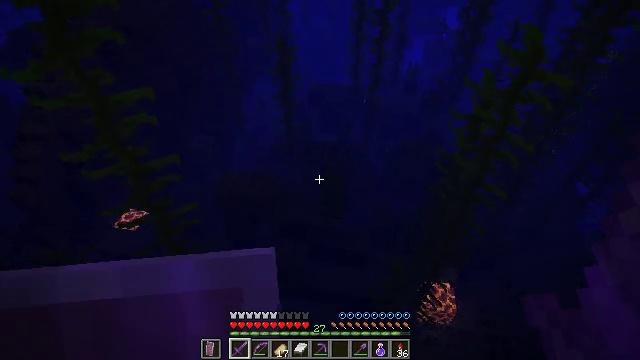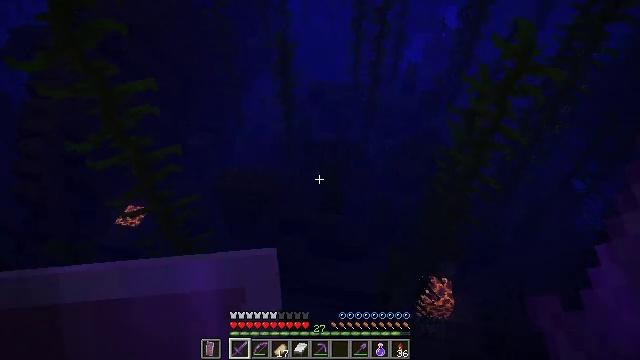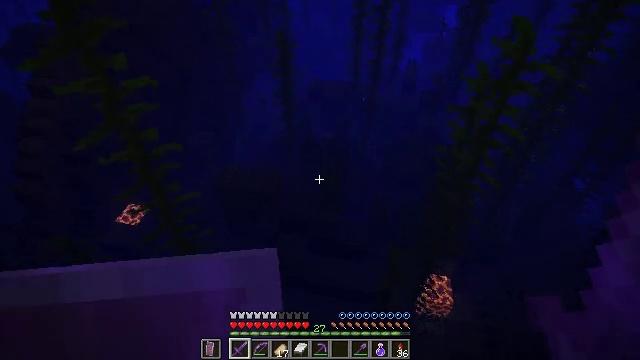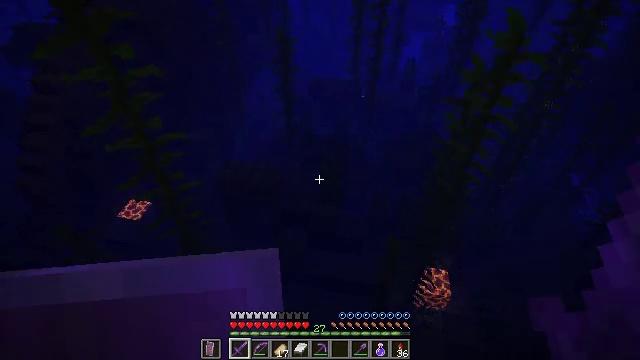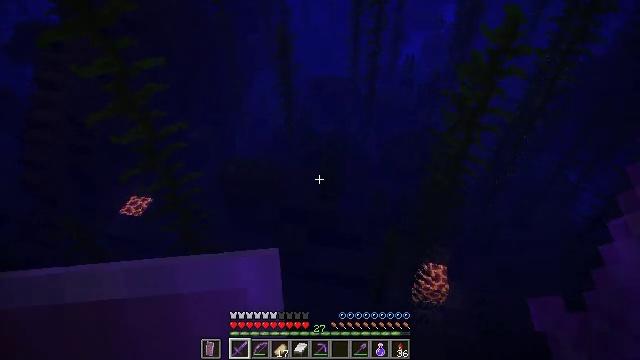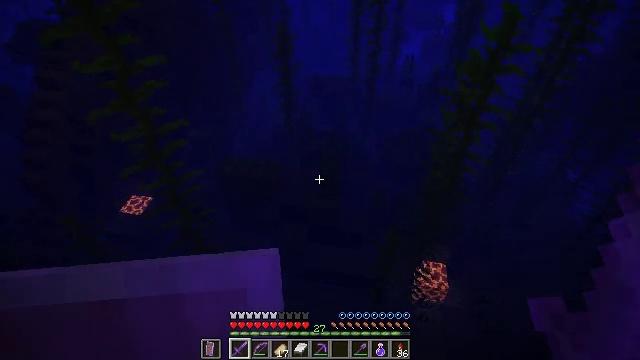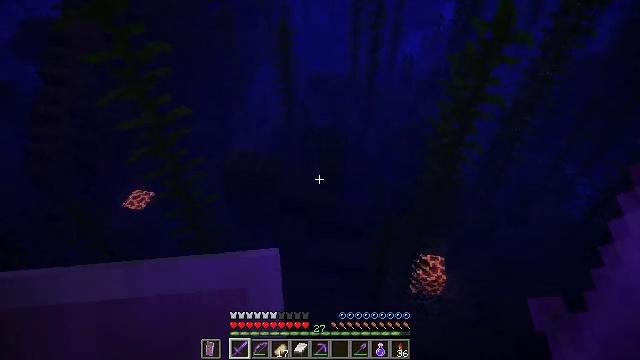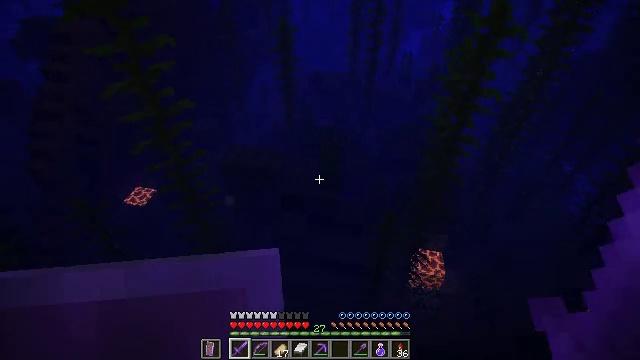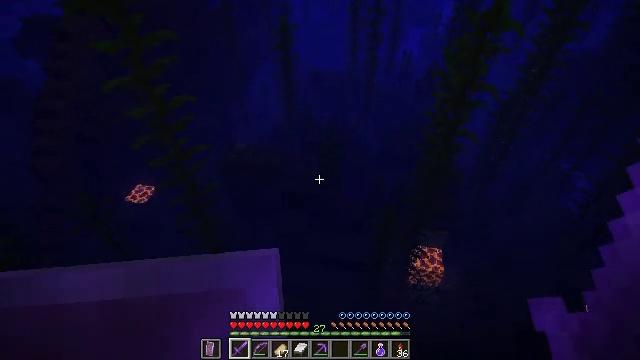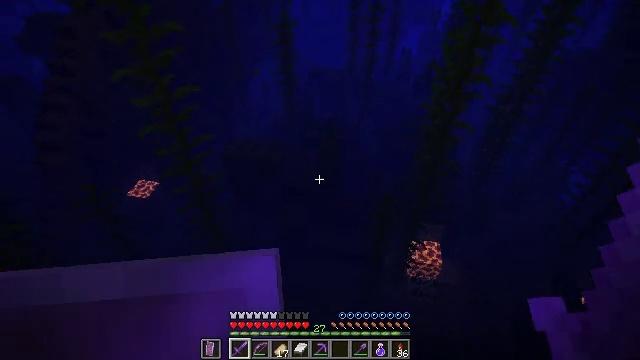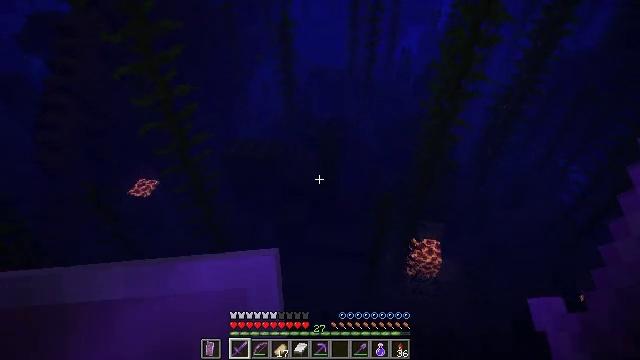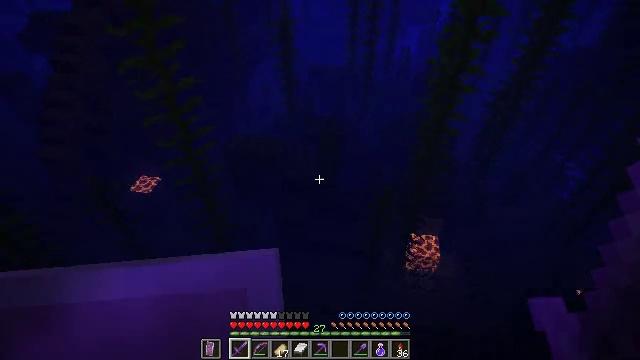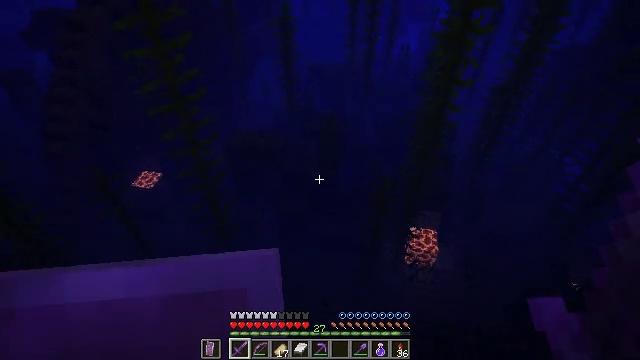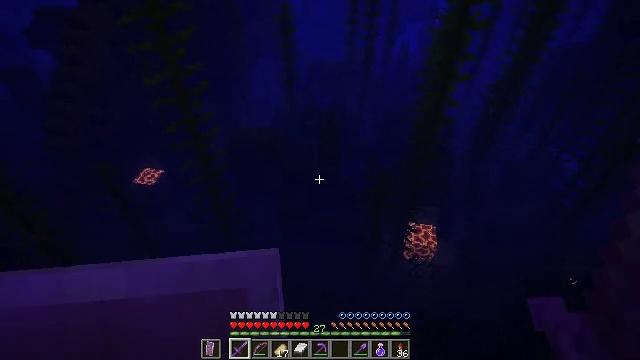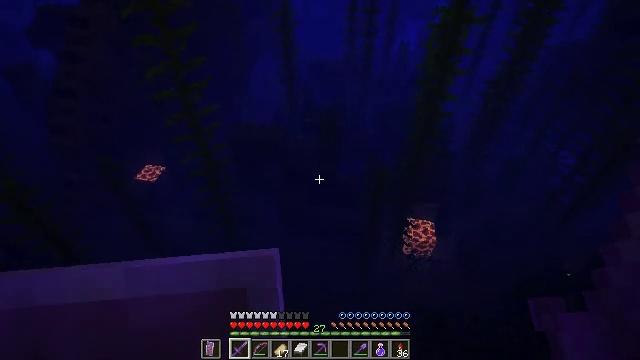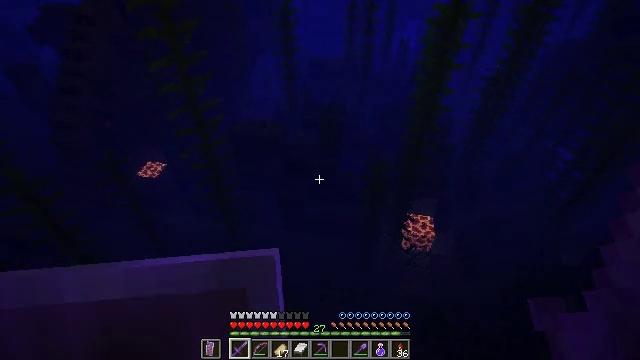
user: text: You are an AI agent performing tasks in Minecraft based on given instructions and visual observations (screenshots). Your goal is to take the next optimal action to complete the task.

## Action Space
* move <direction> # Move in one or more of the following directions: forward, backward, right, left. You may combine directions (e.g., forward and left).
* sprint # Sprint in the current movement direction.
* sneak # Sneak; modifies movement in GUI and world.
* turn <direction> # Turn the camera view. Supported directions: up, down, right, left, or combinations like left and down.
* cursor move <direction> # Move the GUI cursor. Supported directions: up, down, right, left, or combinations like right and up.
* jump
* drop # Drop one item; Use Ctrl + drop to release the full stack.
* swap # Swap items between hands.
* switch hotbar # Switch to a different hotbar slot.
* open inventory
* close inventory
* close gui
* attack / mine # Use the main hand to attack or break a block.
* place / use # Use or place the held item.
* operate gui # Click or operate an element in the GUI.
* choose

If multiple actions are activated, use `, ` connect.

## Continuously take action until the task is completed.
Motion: motion action
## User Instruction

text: Collect polished granite for building.
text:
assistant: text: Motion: move back
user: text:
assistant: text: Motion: move back
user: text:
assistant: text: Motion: move back
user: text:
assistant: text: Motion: move back
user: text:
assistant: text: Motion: move back
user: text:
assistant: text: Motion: move back
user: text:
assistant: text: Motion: move back
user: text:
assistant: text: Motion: move back
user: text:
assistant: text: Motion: move back
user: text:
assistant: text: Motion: move back
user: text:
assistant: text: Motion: move back
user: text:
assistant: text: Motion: move back
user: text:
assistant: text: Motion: move back
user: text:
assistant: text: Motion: move back
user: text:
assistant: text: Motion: move back
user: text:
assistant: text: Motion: move back
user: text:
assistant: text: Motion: move back
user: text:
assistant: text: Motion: move back
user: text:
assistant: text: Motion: move back
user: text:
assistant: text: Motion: move back
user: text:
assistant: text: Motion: move back, turn left and down
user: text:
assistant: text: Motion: move back, turn left and down
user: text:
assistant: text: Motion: move back, turn left and down
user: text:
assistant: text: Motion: move back, turn left and down
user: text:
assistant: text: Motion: move back
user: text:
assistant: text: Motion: move back
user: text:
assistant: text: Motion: move back
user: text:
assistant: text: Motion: move back
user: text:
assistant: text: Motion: move back
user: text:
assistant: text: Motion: move back